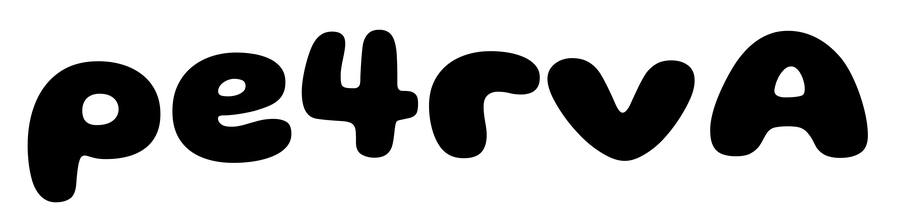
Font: Gluten_ExtraBold